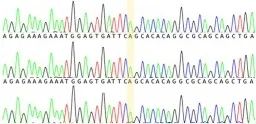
(B) Results of Sanger sequencing. The sequencing results in IV.1 and III.4 is RNF139 mutant homozygous type, while in III.2, III.3, and III.5 is wild type. The yellow region indicates the duplication at the nucleotide position for RNF139 gene NM_007218.
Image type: chart (chart)